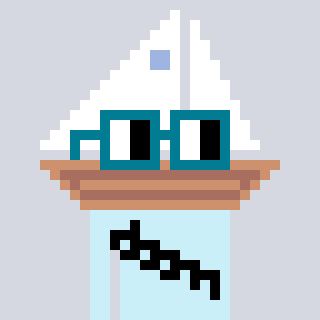
a pixel art character with square dark green glasses, a sailboat-shaped head and a cold-colored body on a cool background